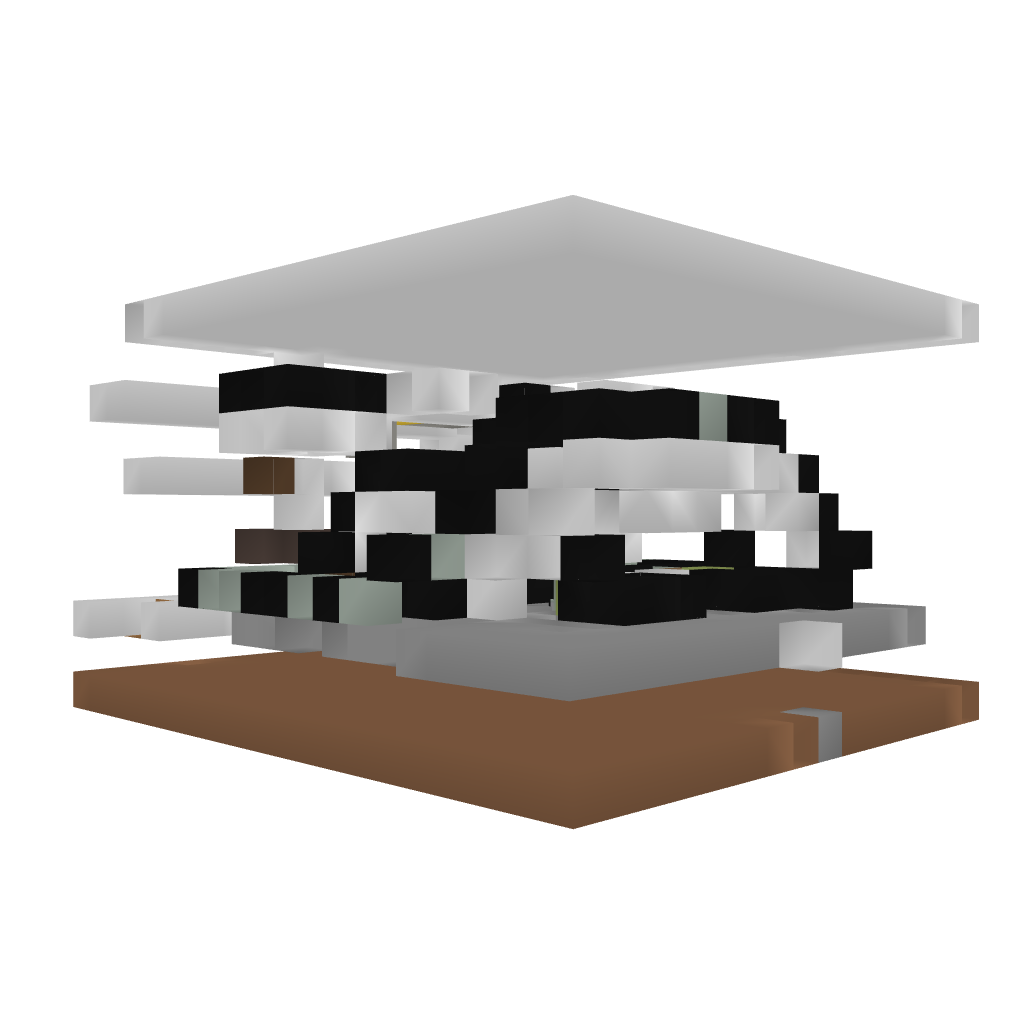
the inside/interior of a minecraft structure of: luck tester/slot machine